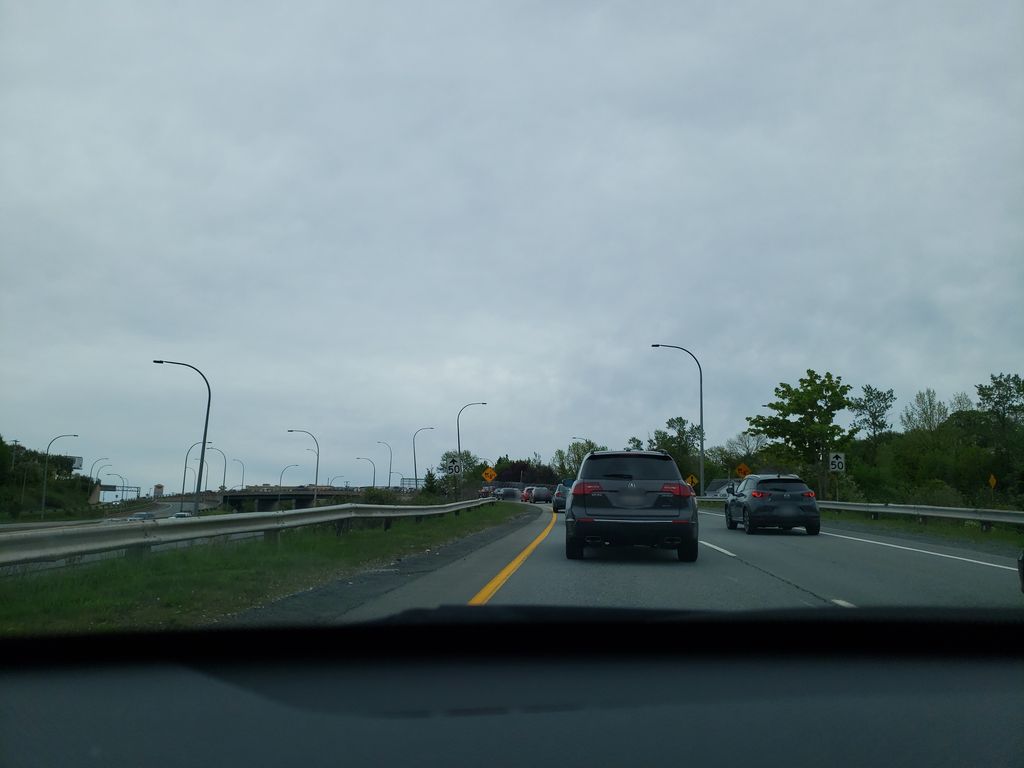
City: halifax